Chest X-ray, AP view. Patient: 47 years old, sex F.
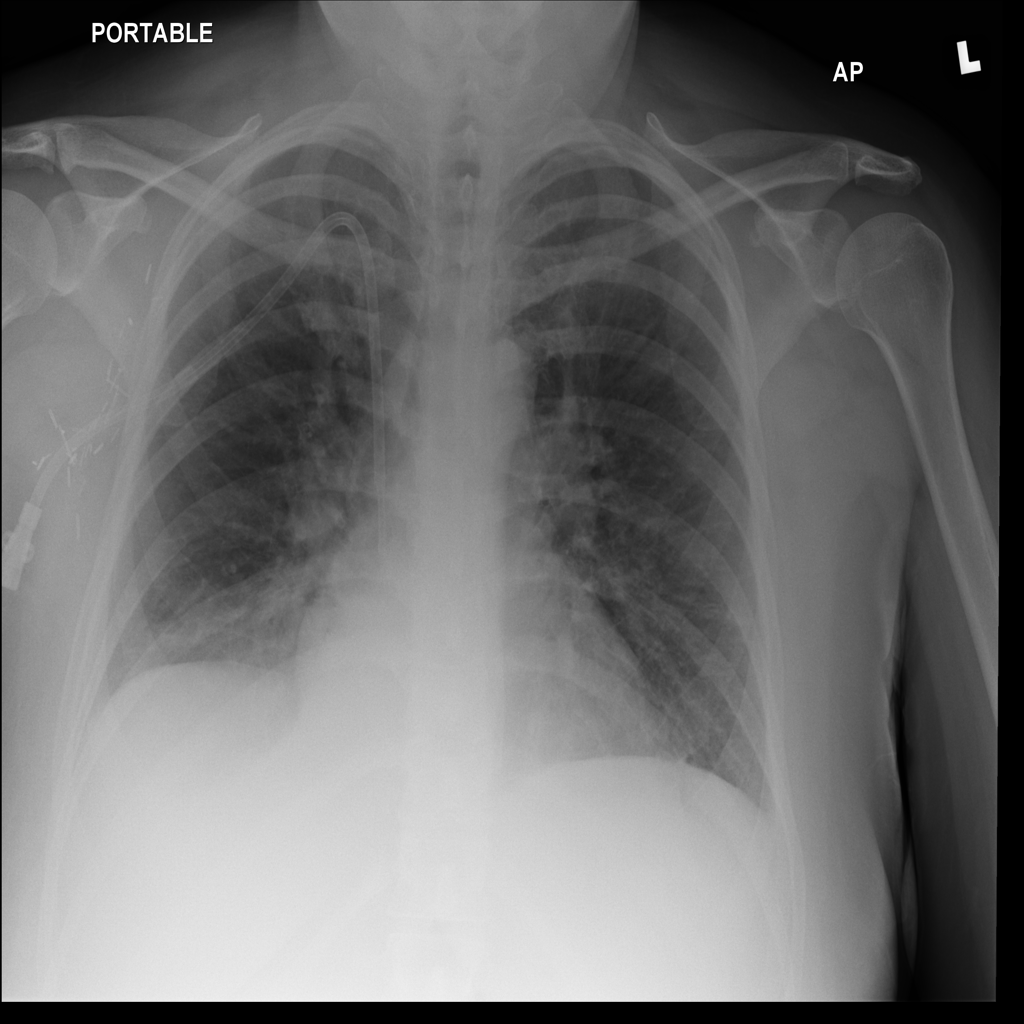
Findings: No Finding